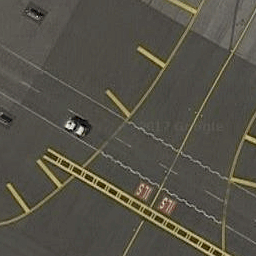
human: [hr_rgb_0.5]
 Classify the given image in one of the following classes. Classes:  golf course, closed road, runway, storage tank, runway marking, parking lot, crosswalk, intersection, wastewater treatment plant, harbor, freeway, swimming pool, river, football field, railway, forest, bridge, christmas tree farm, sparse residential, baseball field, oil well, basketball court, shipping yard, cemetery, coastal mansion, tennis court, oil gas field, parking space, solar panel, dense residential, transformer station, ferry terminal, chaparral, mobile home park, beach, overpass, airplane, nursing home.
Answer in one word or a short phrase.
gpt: runway marking